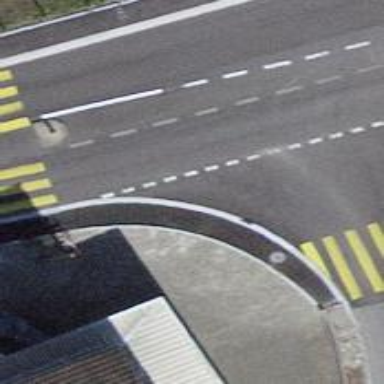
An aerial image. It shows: Asphalt sidewalk along the footway.